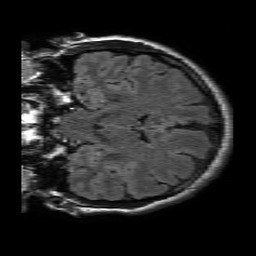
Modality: FLAIR
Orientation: coronal
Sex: male
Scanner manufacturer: philips
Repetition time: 11 s
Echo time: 0.125 s